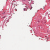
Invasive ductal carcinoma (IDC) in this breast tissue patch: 0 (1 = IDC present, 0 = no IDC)